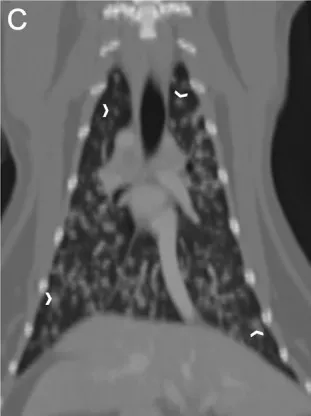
Computed tomography of the thorax in a cat with a compressive Coccidioides spp. Spinal granuloma before surgery or administration of fluconazole. Dorsal plane reconstruction with bone window display. There were numerous, irregular, small soft tissue nodules (white chevrons) within all lung lobes.
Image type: radiology (ct)